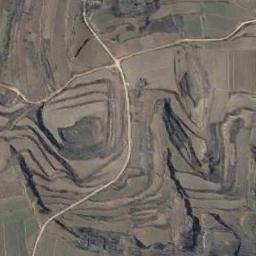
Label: terrace